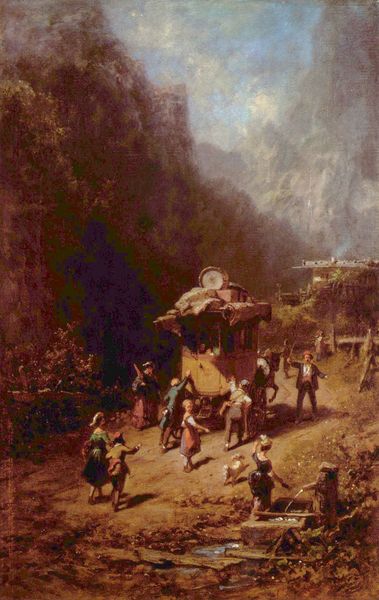
Titel: Der Stellwagen
Künstler: Carl Spitzweg
Standort: Wuppertal
Institution: Von der Heydt-Museum
Schlagwörter: baum, berg, blau, dunkel, felsen, gemälde, gruppe, himmel, mann, schatten, wasser, wolken, bäume, gelb, grün, impressionismus, landschaft, menschen, mädchen, ocker, braun, fenster, frau, grau, holz, kleid, kleider, licht, schwarz, strasse, szene, tür, weiss, ölbild, dach, gebäude, haus, hund, rot, schirm, tier, weg, wolke, zaun, hochformat, malerei, alt, mensch, stein, steine, bild, öl, bach, erde, hügel, natur, strauch, busch, büsche, gebüsch, hütte, rauch, sonne, boden, figur, realismus, familie, händler, kind, rosa, tal, wald, brunnen, genre, karren, kinder, pferd, stock, krug, deutschland, hellblau, himmelblau, pfütze, sommer, man, jungen, bündel, gepäck, laufen, berge, fels, felswand, gebirge, hang, zug, farbe, nebel, schlucht, pause, amerika, kutsche, figuren, wagen, romantik, ölgemälde, spielen, bretter, junge, hoch, spiel, carl spitzweg, spitzweg, schmutz, zigeuner, abschied, becken, überfall, geborge, bedrohlich, staub, kutscher, treffen, fass, hallo, spielend, biedermeier, lache, ross, reise, wanderer, empfang, trog, tränke, wasserstrahl, pavillon, ankunft, huhn, reisender, klei, gespann, hohlweg, postkutsche, ziege, wasserbecken, schieben, bergpass, pass, neugierig, wasserstelle, post, waagen, winken, rückkehr, pferdekutsche, quelle, reisegruppe, bude, spielmann, zeug, pumpe, wassertrog, poststation, zugpferd, kutschentür, laufbrunnen, 1700, brunner, fahrendes volk, spielman